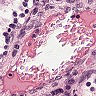
Metastatic tissue present: no